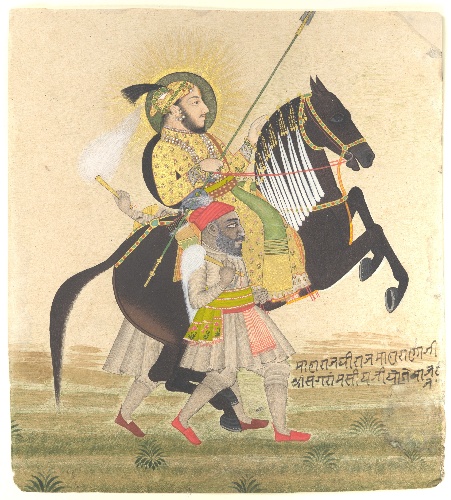
Artist: Stipple Master|Jai Ram
Artist bio: Indian, active ca. 1690–1715|
Date: ca. 1712
Object type: Painting
Classification: Paintings
Medium: Ink, opaque watercolor, gold, and Basra pearls on paper
Culture: India (Rajasthan, Mewar)
Dimensions: 8 1/4 x 7 1/2 in. (21 x 19 cm)
Department: Asian Art
Credit line: Cynthia Hazen Polsky and Leon B. Polsky Fund, 2004
Accession year: 2004
Repository: Metropolitan Museum of Art, New York, NY
Tags: Kings|Men|Horses